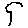
Label: tree